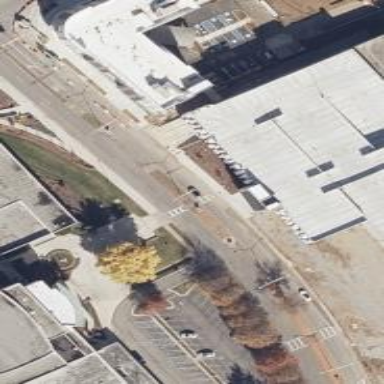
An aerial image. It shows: Tertiary road with separate sidewalks.